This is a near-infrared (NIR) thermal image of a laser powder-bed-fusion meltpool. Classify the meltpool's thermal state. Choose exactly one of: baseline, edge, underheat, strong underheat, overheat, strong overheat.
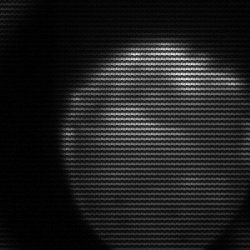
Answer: edge